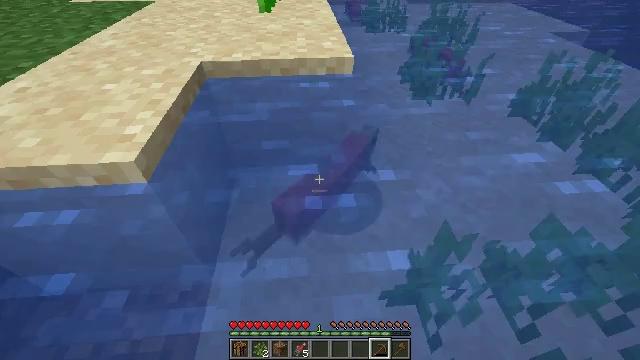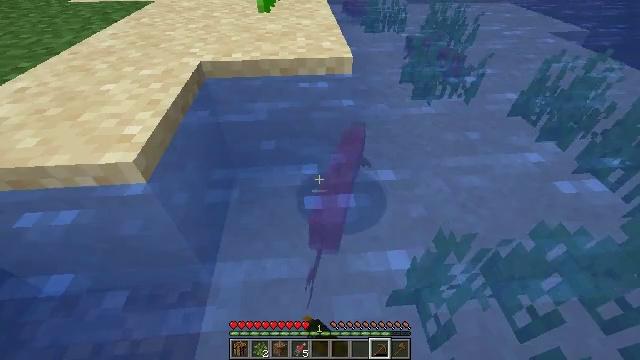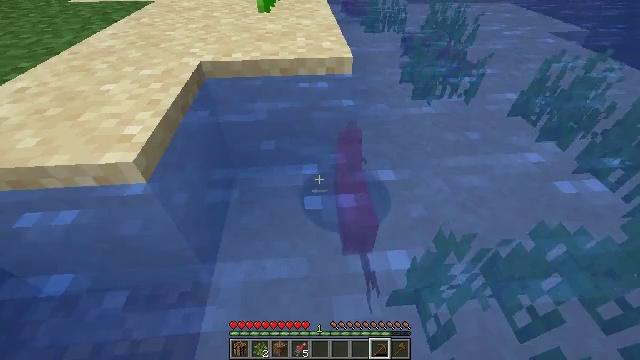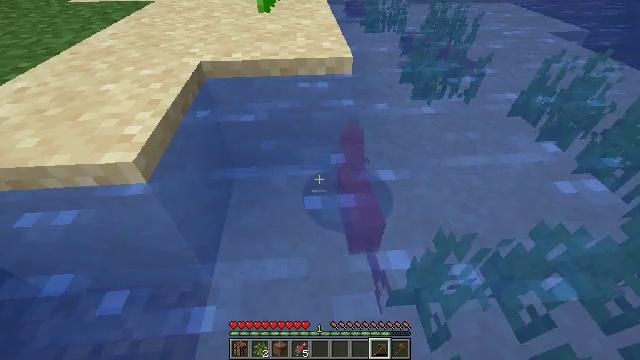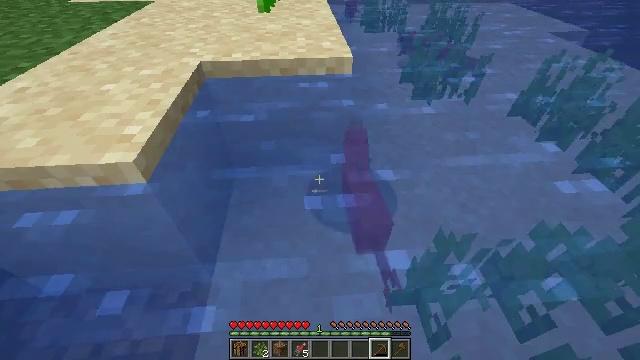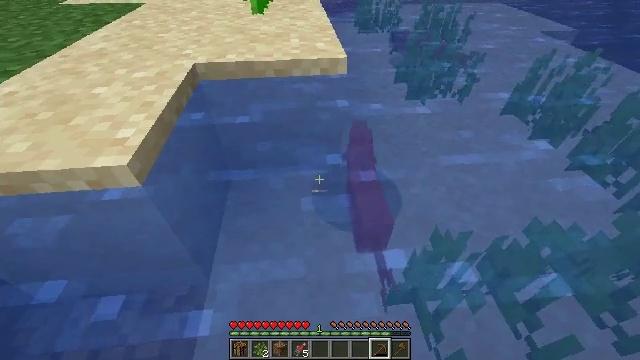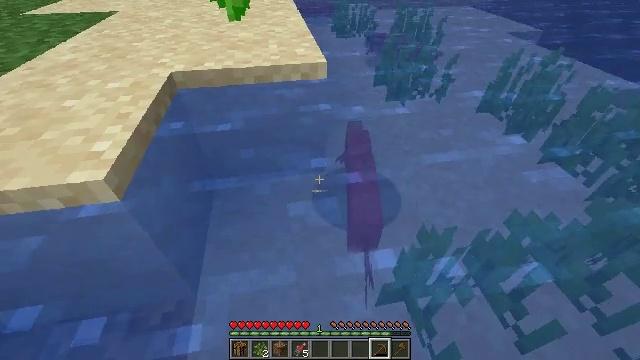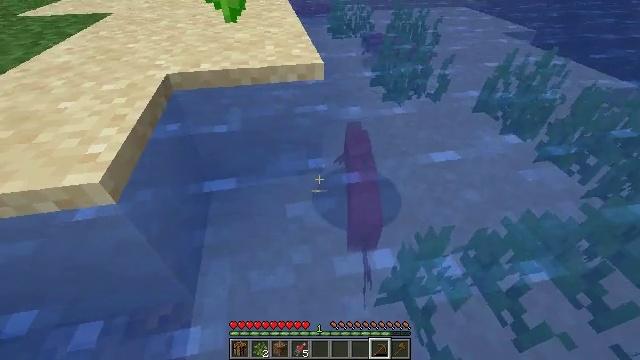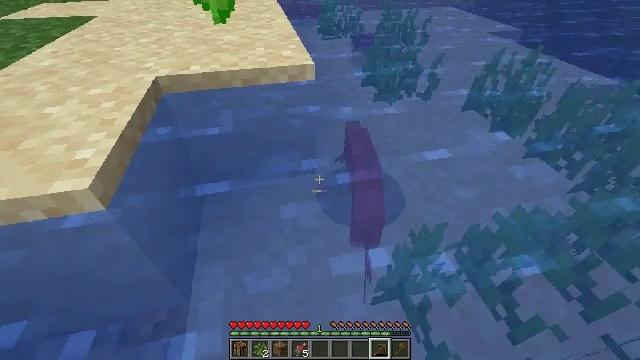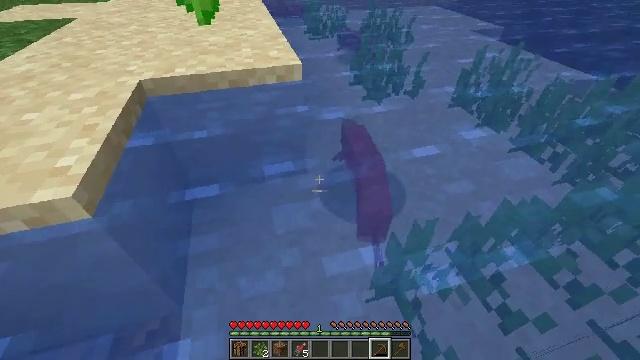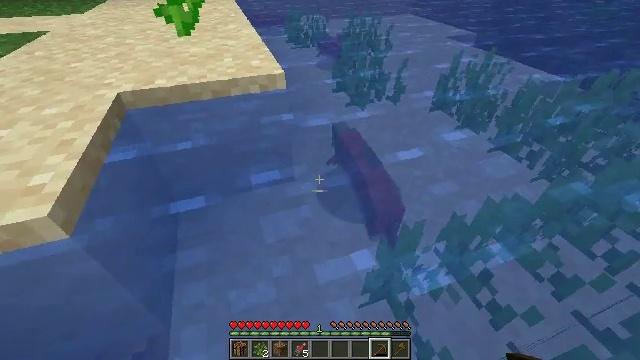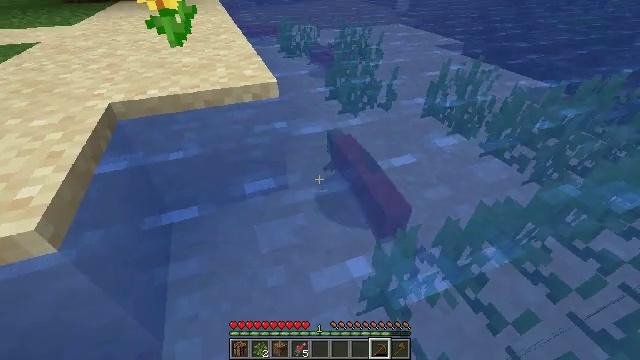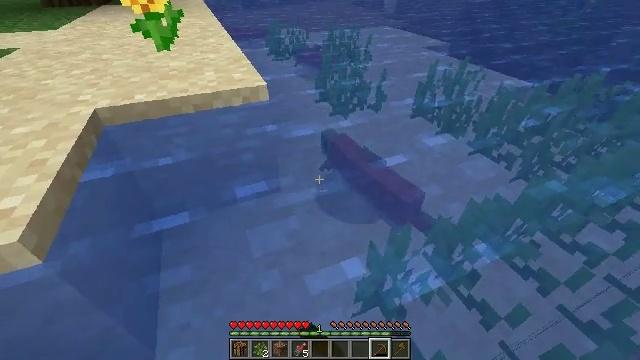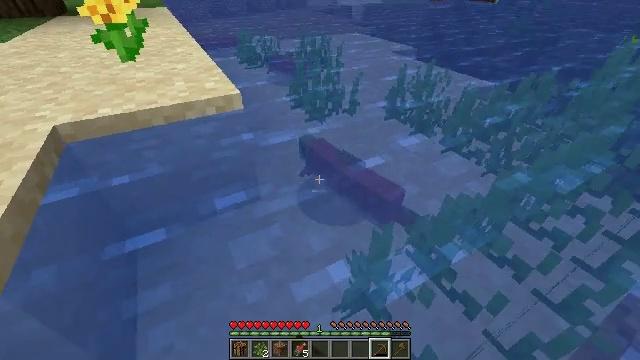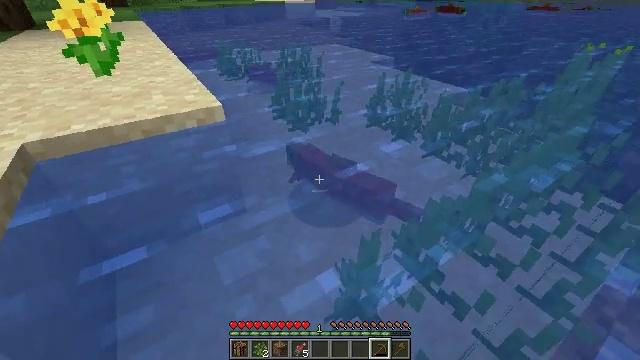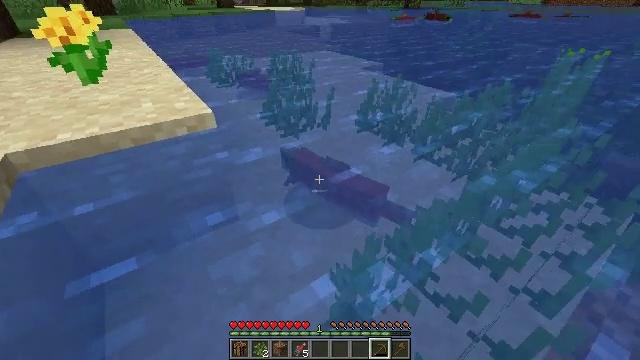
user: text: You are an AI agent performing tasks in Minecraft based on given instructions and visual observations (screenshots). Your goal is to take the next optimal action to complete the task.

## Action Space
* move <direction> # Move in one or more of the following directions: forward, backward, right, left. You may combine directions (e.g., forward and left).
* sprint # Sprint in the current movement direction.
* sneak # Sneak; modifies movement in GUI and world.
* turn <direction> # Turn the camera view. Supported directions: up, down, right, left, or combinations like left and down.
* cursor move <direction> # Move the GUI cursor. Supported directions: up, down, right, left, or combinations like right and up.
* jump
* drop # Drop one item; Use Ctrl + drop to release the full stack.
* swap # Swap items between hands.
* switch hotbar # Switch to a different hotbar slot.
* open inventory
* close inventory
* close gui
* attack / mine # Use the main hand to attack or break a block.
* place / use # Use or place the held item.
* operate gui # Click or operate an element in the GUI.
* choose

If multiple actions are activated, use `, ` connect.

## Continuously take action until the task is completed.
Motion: motion action
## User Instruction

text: Kill aquatic mobs.
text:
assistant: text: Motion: attack / mine
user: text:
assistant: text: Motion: attack / mine
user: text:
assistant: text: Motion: attack / mine
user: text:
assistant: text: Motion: attack / mine
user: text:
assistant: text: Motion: turn right, attack / mine
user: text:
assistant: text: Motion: turn right, attack / mine
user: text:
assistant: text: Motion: attack / mine
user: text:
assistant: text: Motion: turn right, attack / mine
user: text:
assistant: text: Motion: turn right, attack / mine
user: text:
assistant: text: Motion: turn right and up
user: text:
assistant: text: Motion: turn right and up, attack / mine
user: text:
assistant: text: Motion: turn right, attack / mine
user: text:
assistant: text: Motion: turn right and up, attack / mine
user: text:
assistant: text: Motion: turn right and up, attack / mine
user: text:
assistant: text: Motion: turn right and up, attack / mine
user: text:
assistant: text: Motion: turn right and up, attack / mine
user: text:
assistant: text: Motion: attack / mine